Field crop: maize
Growth stage: 1
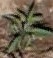
Species: atriplex